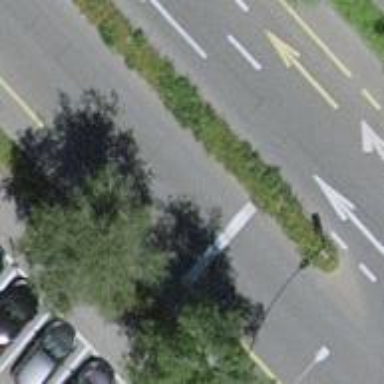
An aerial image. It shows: Road with traffic signals.